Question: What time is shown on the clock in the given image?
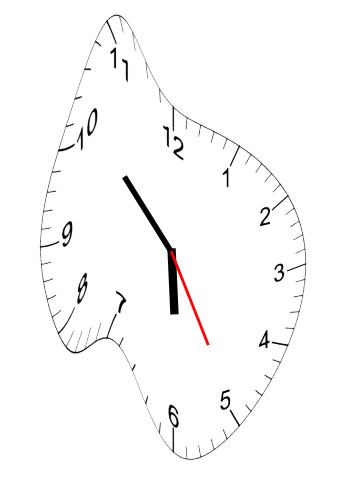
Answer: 05:52:25